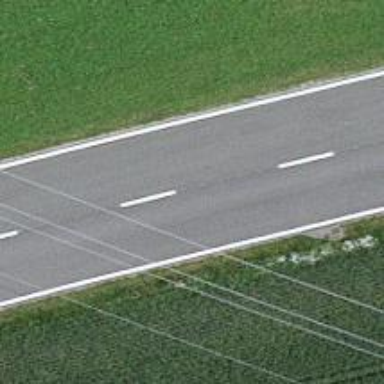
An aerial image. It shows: Asphalt road classified as primary highway.